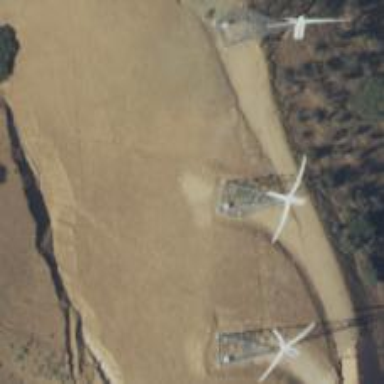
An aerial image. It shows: Wind power generator employing wind turbines.